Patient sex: F
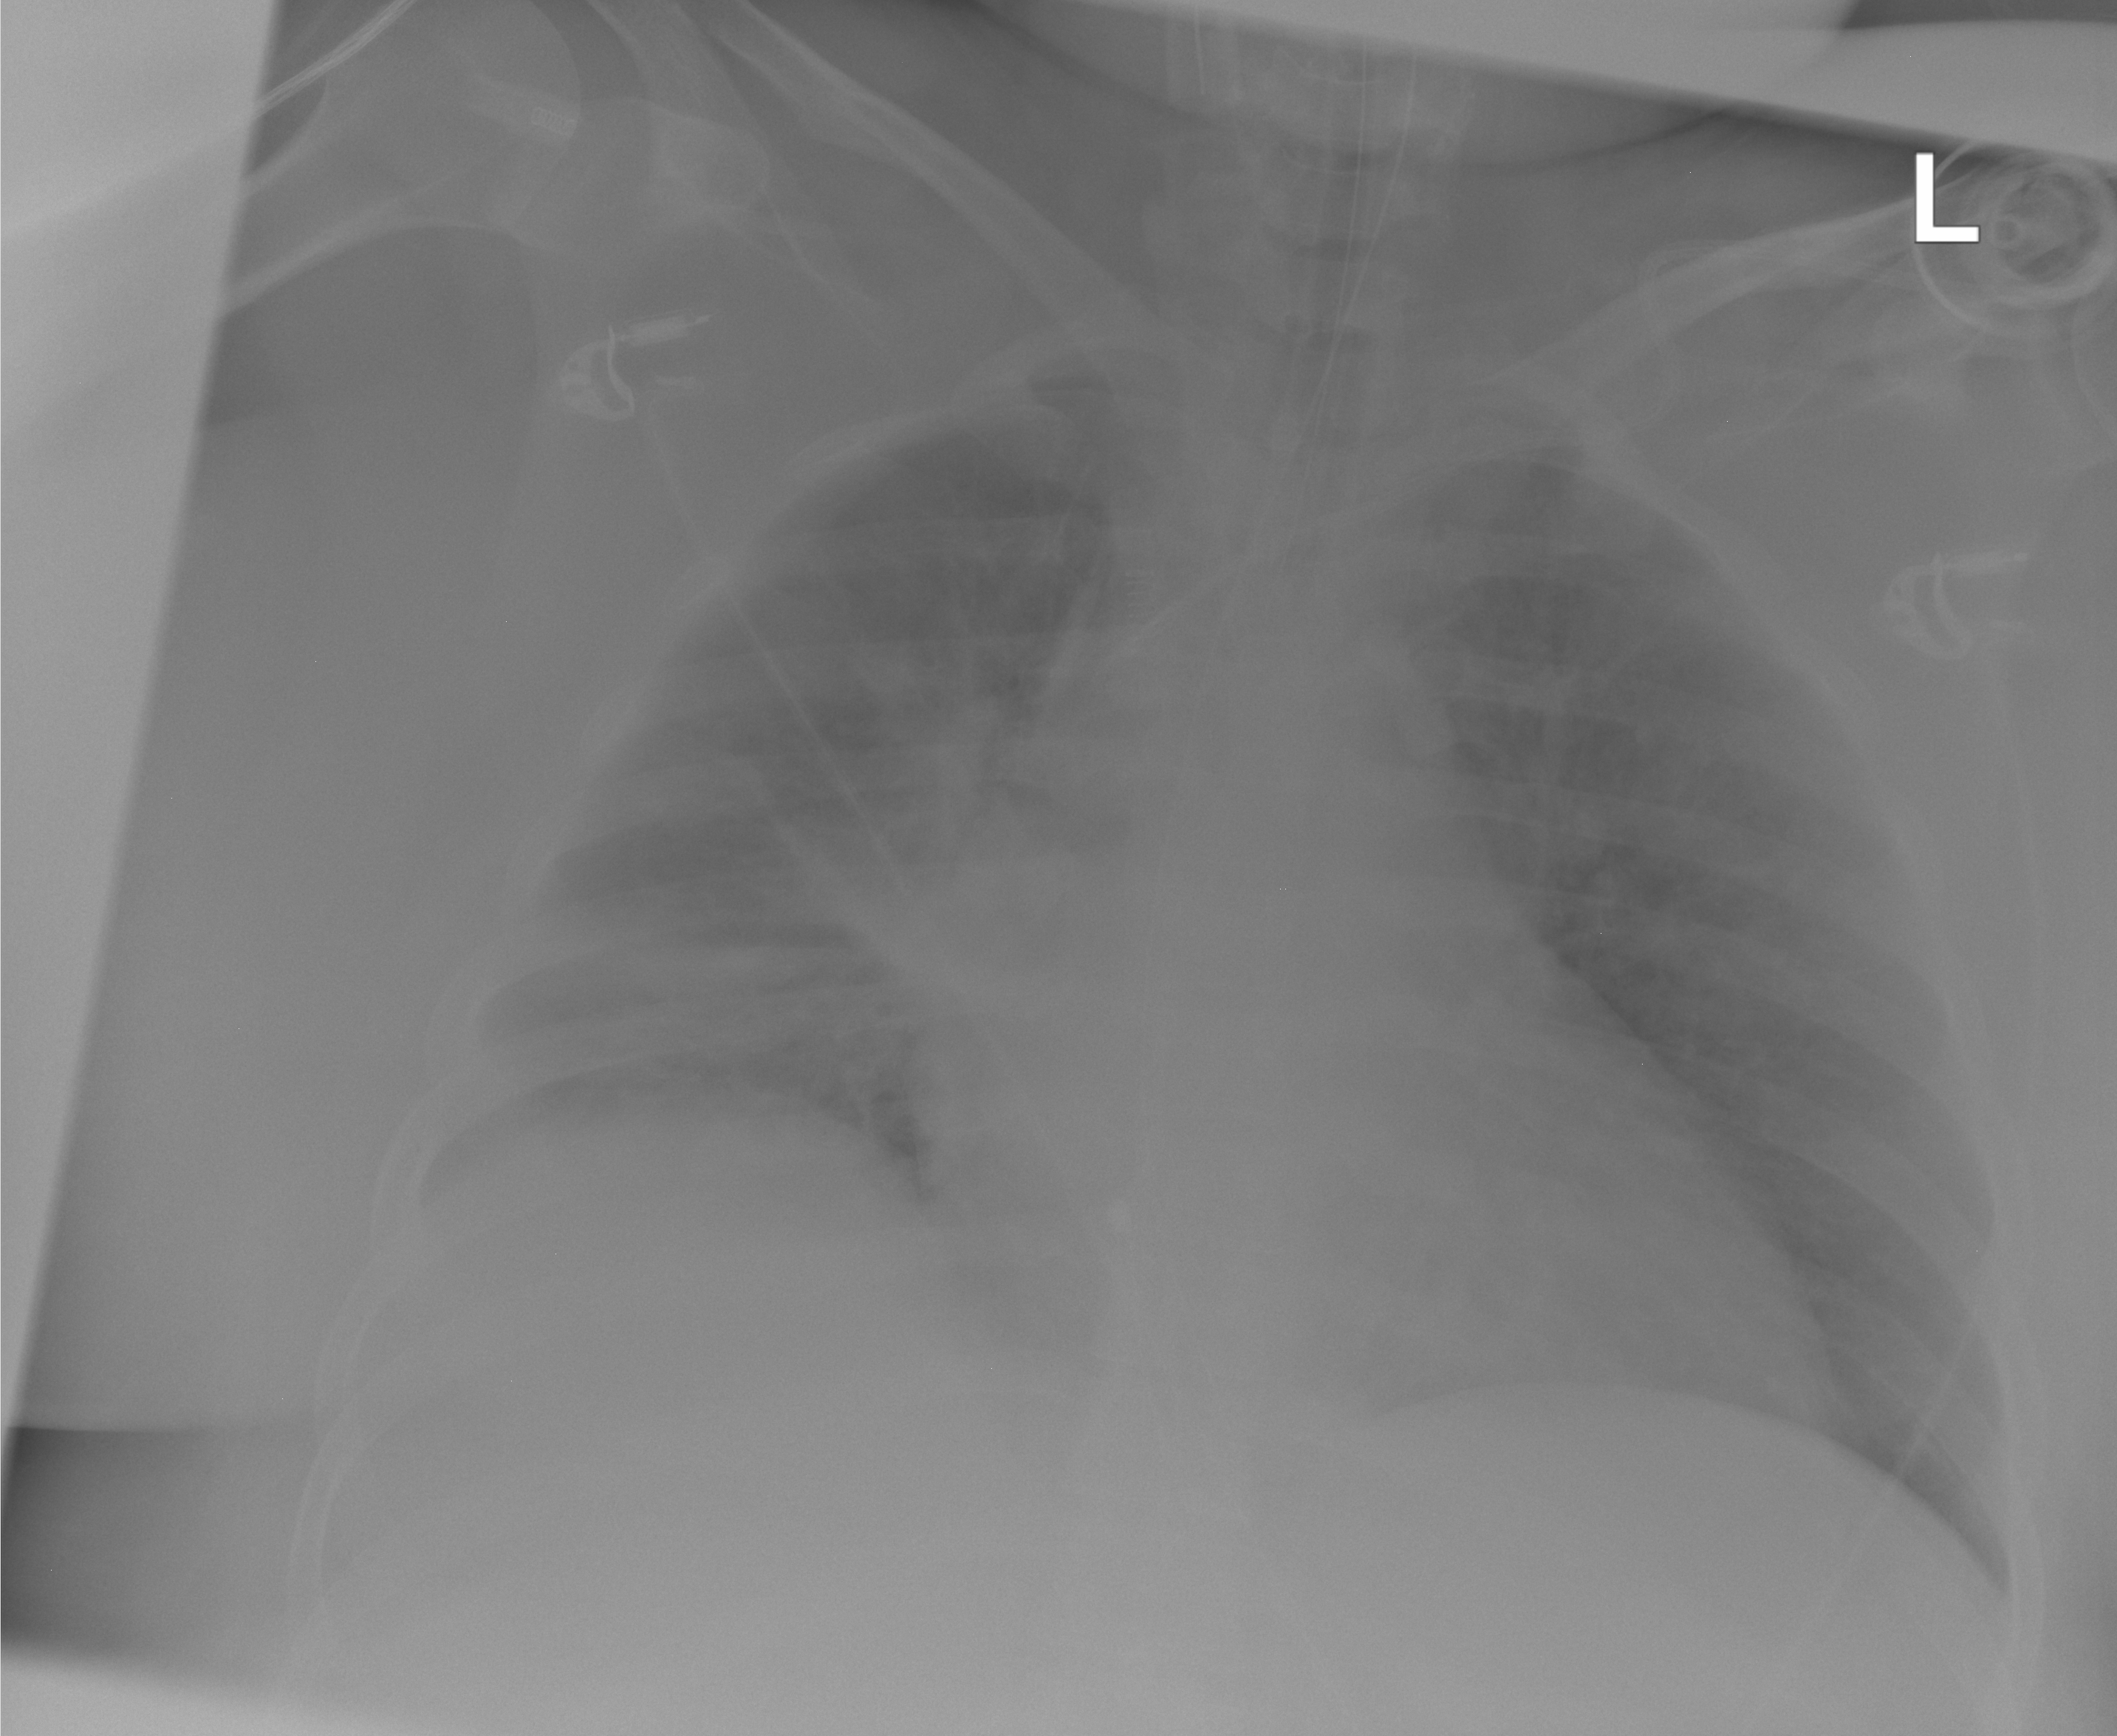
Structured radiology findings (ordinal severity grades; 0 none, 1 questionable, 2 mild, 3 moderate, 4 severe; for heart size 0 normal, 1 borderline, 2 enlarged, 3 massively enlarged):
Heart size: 1
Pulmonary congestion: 0
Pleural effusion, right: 1
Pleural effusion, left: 0
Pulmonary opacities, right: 2
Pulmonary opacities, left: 0
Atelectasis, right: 2
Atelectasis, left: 0